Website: home-depot
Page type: receipt
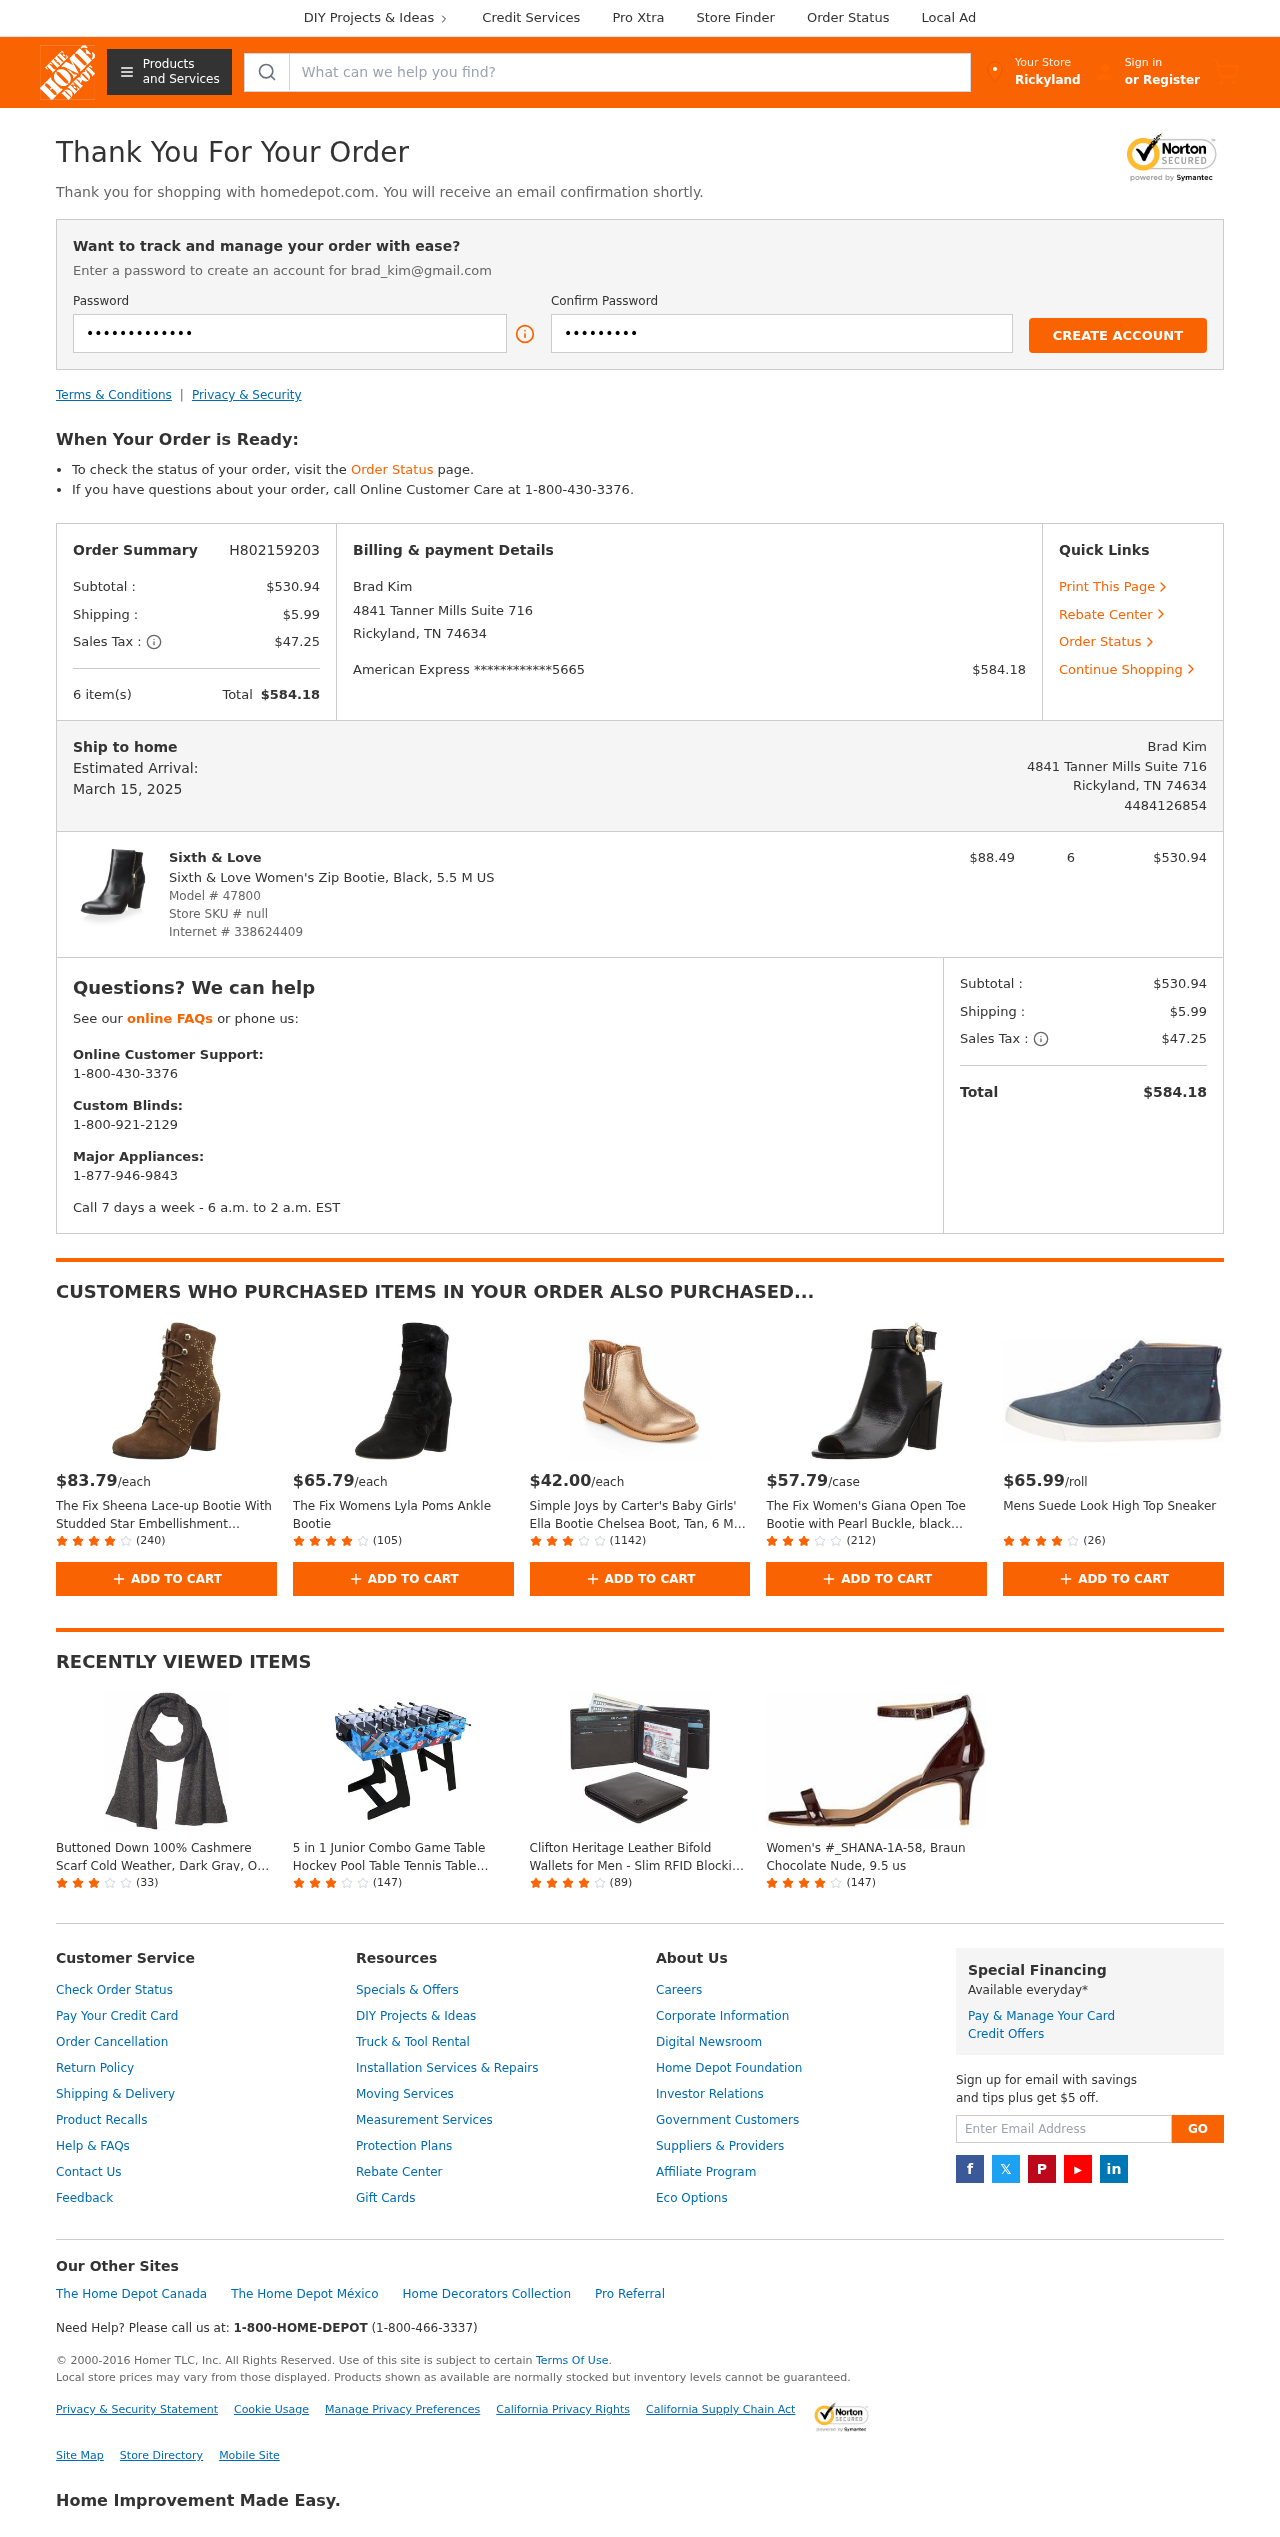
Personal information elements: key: PII_CARD_LAST4
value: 5665
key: PII_CARD_TYPE
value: American Express
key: PII_CITY
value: Rickyland
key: PII_EMAIL
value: brad_kim@gmail.com
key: PII_FULLNAME
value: Brad Kim
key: PII_PHONE
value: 4484126854
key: PII_STREET
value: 4841 Tanner Mills Suite 716
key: PII_CITY_STATE_ZIP
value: Rickyland, TN 74634
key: PII_FULLNAME2
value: Brad Kim
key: PII_POSTCODE
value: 74634
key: PII_STATE_ABBR
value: TN
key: PII_POSTCODE_FULL
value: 74634
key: PII_CITY_STATE
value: Rickyland, TN
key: PII_POSTCODE_NUMERIC
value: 74634
Product elements: key: PRODUCT1_BRAND
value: Sixth & Love
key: PRODUCT1_NAME
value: Sixth & Love Women's Zip Bootie, Black, 5.5 M US
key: PRODUCT1_PRICE
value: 88.49
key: PRODUCT1_QUANTITY
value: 6
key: PRODUCT2_PRICE
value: $83.79
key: PRODUCT2_NAME
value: The Fix Sheena Lace-up Bootie With Studded Star Embellishment Fashion Boot, Bourbon Suede, 7.5 M US
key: PRODUCT2_NUM_RATINGS
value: (240)
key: PRODUCT3_PRICE
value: $65.79
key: PRODUCT3_NAME
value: The Fix Womens Lyla Poms Ankle Bootie
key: PRODUCT3_NUM_RATINGS
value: (105)
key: PRODUCT4_PRICE
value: $42.00
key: PRODUCT4_NAME
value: Simple Joys by Carter's Baby Girls' Ella Bootie Chelsea Boot, Tan, 6 M US Toddler
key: PRODUCT4_NUM_RATINGS
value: (1142)
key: PRODUCT5_PRICE
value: $57.79
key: PRODUCT5_NAME
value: The Fix Women's Giana Open Toe Bootie with Pearl Buckle, black leather, 9 B US
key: PRODUCT5_NUM_RATINGS
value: (212)
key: PRODUCT6_PRICE
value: $65.99
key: PRODUCT6_NAME
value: Mens Suede Look High Top Sneaker
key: PRODUCT6_NUM_RATINGS
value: (26)
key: PRODUCT7_NAME
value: Buttoned Down 100% Cashmere Scarf Cold Weather, Dark Gray, One size
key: PRODUCT7_NUM_RATINGS
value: (33)
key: PRODUCT8_NAME
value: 5 in 1 Junior Combo Game Table Hockey Pool Table Tennis Table Foosball Table Arcade Basketball
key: PRODUCT8_NUM_RATINGS
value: (147)
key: PRODUCT9_NAME
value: Clifton Heritage Leather Bifold Wallets for Men - Slim RFID Blocking Compact Design Travel Smart Wal
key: PRODUCT9_NUM_RATINGS
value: (89)
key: PRODUCT10_NAME
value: Women's #_SHANA-1A-58, Braun Chocolate Nude, 9.5 us
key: PRODUCT10_NUM_RATINGS
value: (147)
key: PRODUCT_MODEL_NUMBER
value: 47800
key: PRODUCT_INTERNET_NUMBER
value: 338624409
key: PRODUCT1_LINE_TOTAL
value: $530.94
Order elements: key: ORDER_ID
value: H802159203
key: ORDER_SUBTOTAL
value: $530.94
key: ORDER_SHIPPING_COST
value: $5.99
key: ORDER_TAX
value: $47.25
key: ORDER_NUM_ITEMS
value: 6 item(s)
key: ORDER_TOTAL
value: $584.18
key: ORDER_DELIVERY_DATE
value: March 15, 2025
Search elements: key: HEADER_SEARCH
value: What can we help you find?
Other elements: key: STORE_SKU
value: null